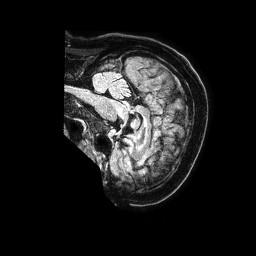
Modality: FLAIR
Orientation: sagittal
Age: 66
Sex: male
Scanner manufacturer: philips
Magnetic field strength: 1.5 T
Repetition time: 4.8 s
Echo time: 0.3 s